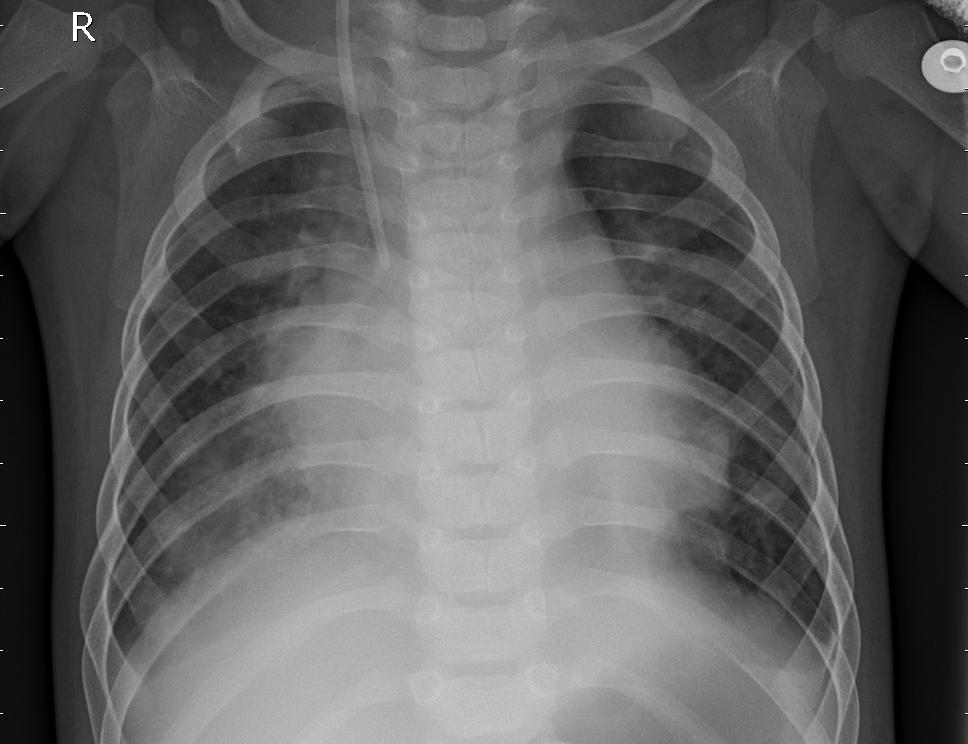
Diagnosis: PNEUMONIA